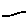
Label: line